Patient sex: M
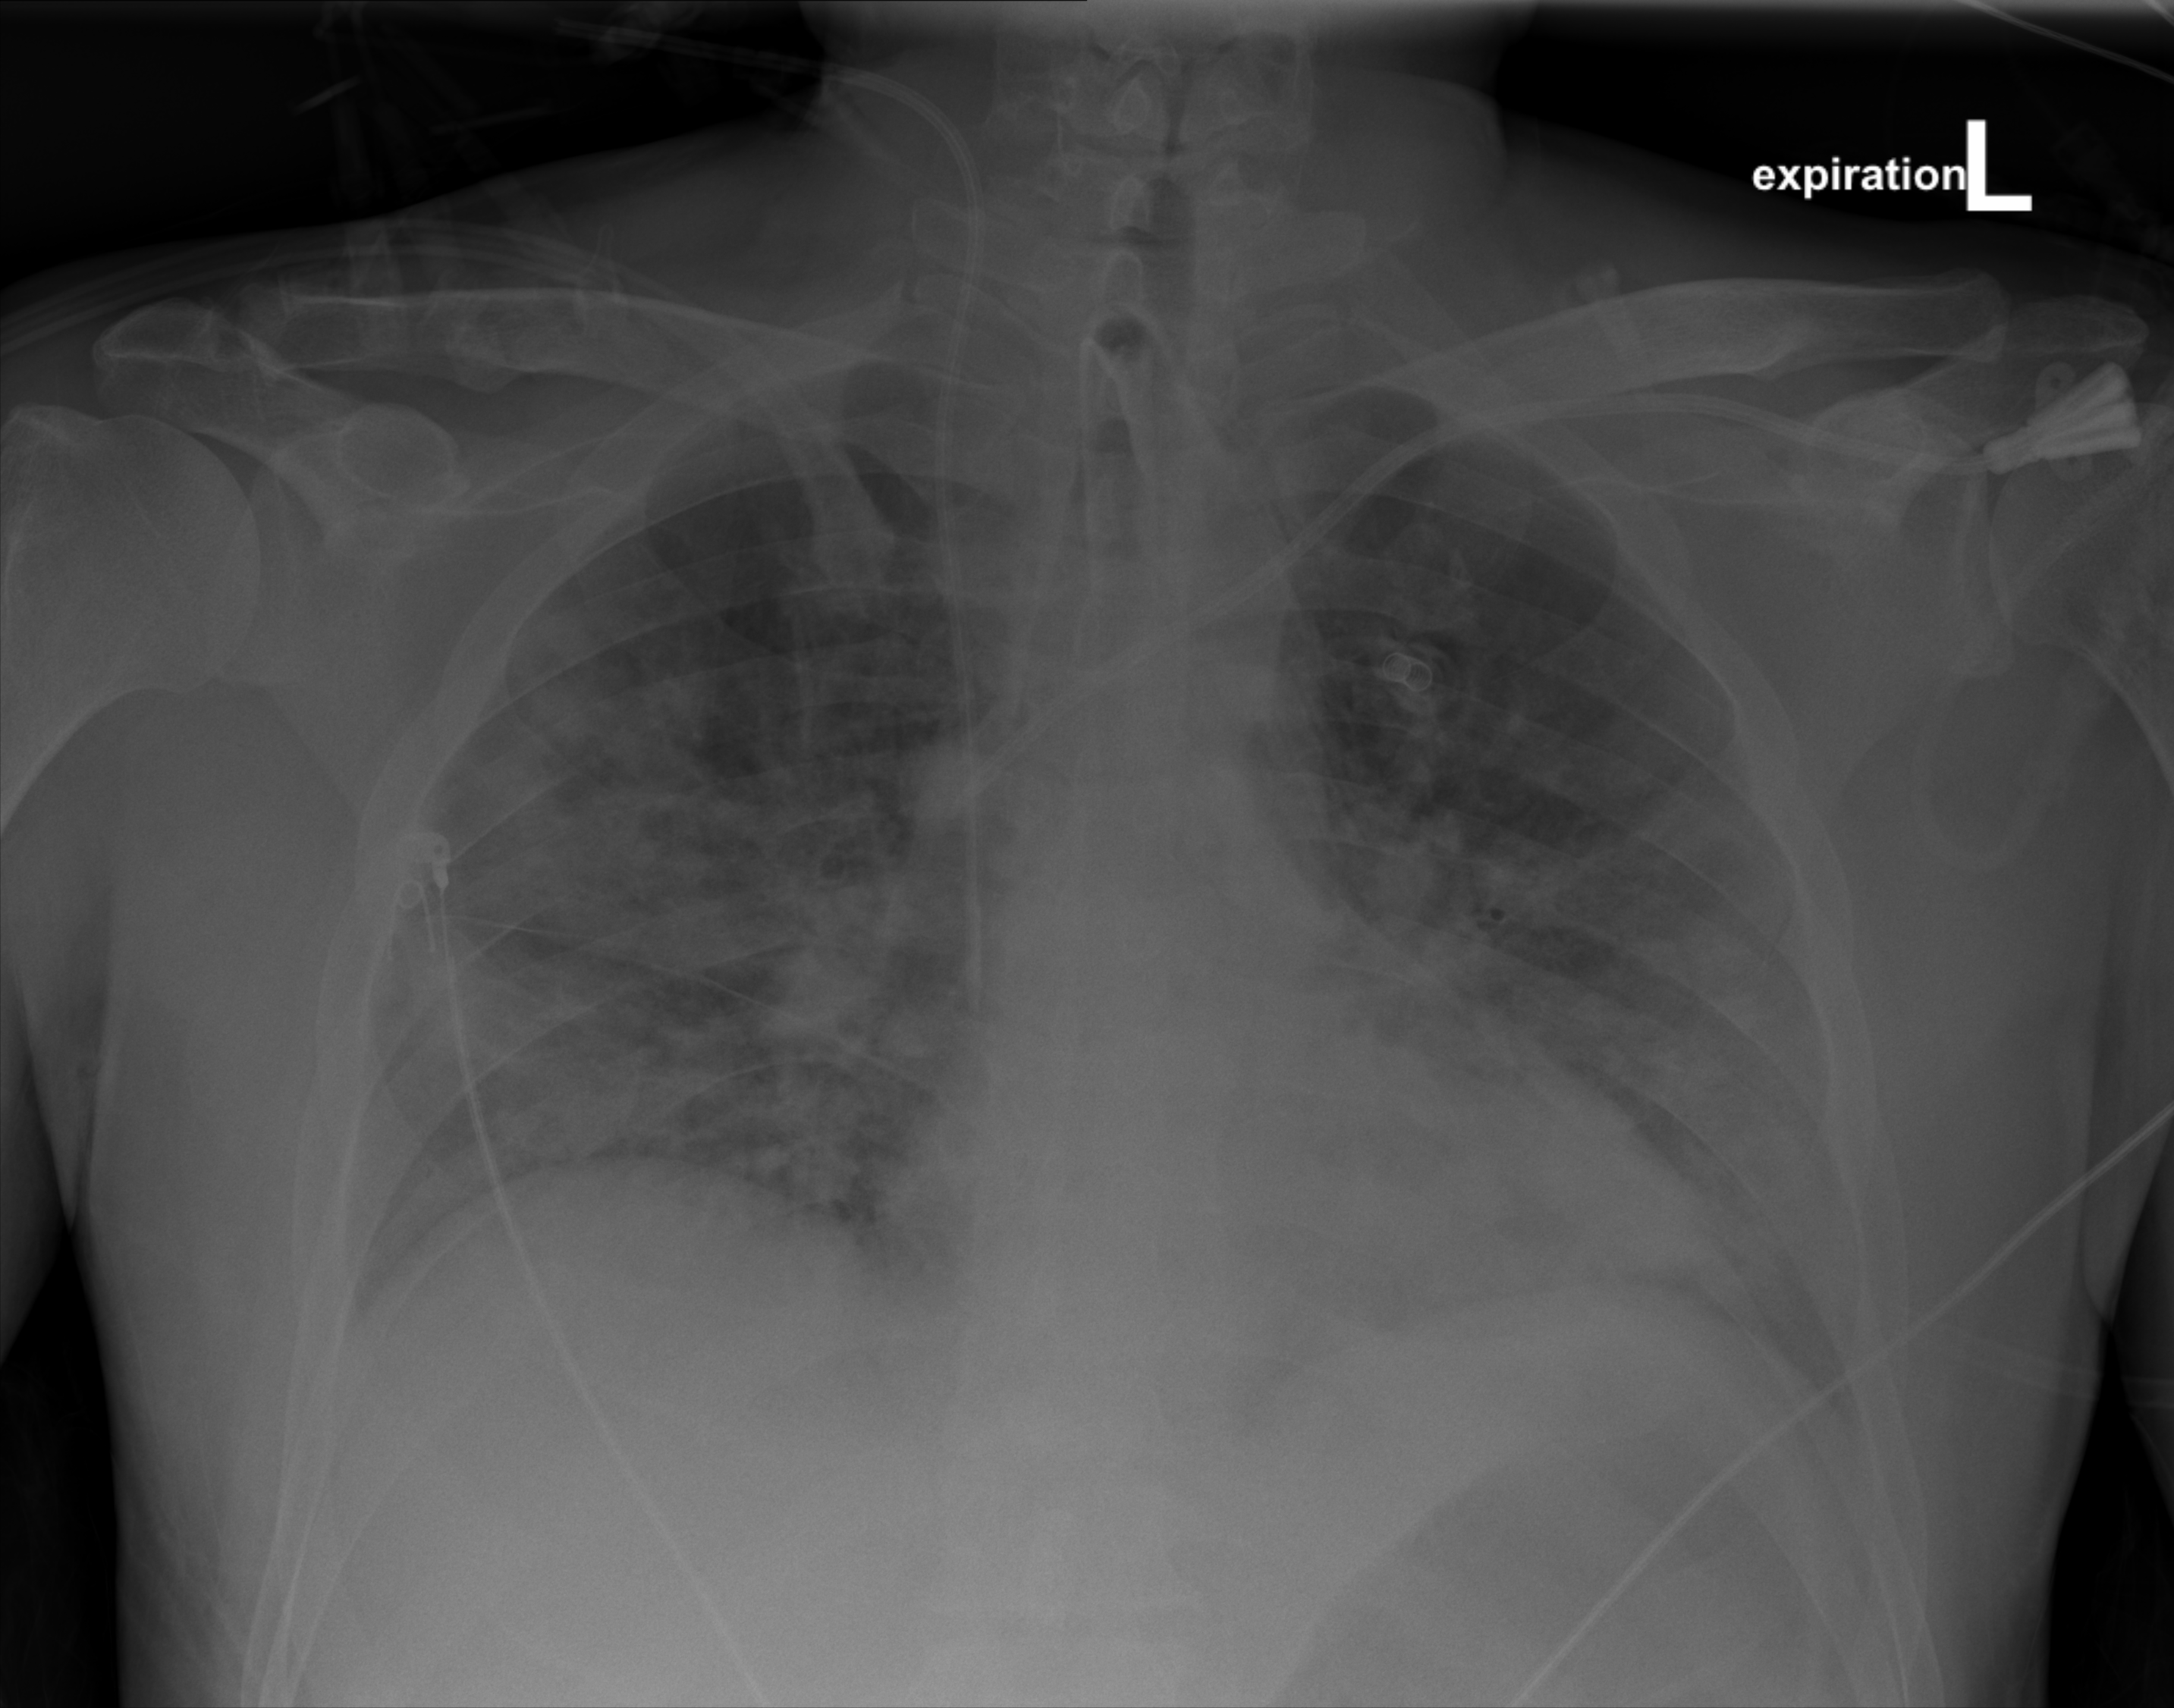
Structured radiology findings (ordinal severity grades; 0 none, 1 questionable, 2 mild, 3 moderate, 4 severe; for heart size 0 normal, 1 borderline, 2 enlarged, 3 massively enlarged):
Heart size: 0
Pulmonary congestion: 1
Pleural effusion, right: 0
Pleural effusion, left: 0
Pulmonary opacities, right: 3
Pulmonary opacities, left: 3
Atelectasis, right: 2
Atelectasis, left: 0